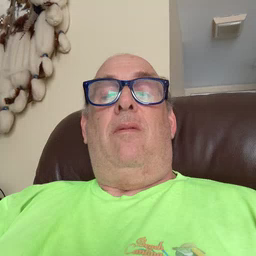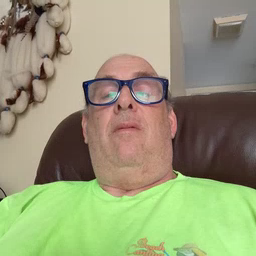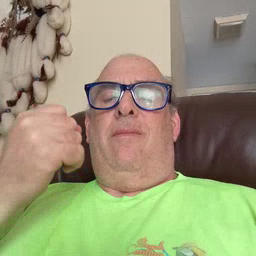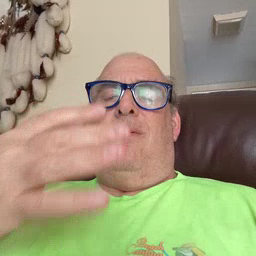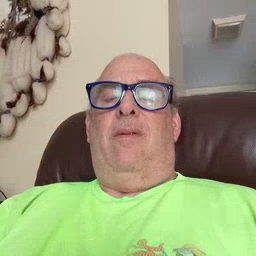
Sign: many